Question:
I am trying to print a field that exists within my model onto an HTML page in Django.
I want the street address field to print onto the page. The username prints onto the page within any issues. What's the best way to do this?
Model:
'''
from django.db import models
from django.contrib.auth.models import User
class Address(models.Model):
user = models.ForeignKey(User)
street_address = models.CharField(max_length = 200)
city = models.CharField(max_length = 100)
state = models.CharField(max_length = 100)
zipcode = models.IntegerField(max_length = 5)
updated = models.DateTimeField(auto_now = True, auto_now_add = False)
timestamp = models.DateTimeField(auto_now = False, auto_now_add = True)
active = models.BooleanField(default = True)
def __str__(self):
return self.user.address
class Job(models.Model):
user = models.ForeignKey(User)
position = models.CharField(max_length = 200)
employer_address = models.CharField(max_length = 200)
city = models.CharField(max_length = 100)
state = models.CharField(max_length = 100)
zipcode = models.IntegerField(max_length = 5)
start_date = models.DateField(auto_now = False, auto_now_add = False)
end_date = models.DateField(auto_now = False, auto_now_add = False)
updated = models.DateTimeField(auto_now = True, auto_now_add = False)
timestamp = models.DateTimeField(auto_now = False, auto_now_add = True)
phone = models.CharField(max_length = 20, null=True, blank=True)
active = models.BooleanField(default = True)
def __str__(self):
return self.position
'''
View:
'''
def all(request):
users = User.objects.filter(is_active=True)
return render_to_response('all.html', locals(), context_instance=RequestContext(request))
'''
HTML:
'''
{% extends 'home.html' %}
{% block content %}
<!-- user is being called from the variable we declared as users in the previous page -->
{% for user in users %}
<li>{{ user }}</li>
{% endfor %}
<!-- {% for address in user.street_address %}
<li>{{address}}</li>
{% endfor %} -->
{% endblock %}
'''
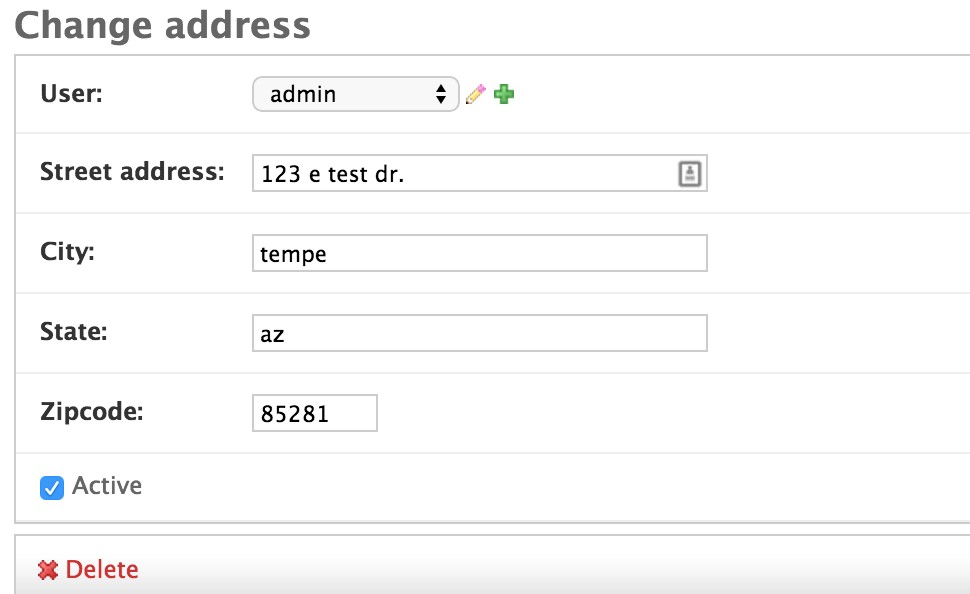
Answer: Unless you're looking to have all of the addresses after all of the users, put the second loop inside the first.
You're passing 'users', a collection of 'User' objects to the template rendering. 'User' doesn't have a 'street_address' field - 'Address' does. You'll need to pass 'Address' objects to the form.
It also appears that 'street_address' is just a 'CharField', not any sort of list.
If 'user' had a 'street_address' field, you could simply do:
'''
{% for user in users %}
<li>{{ user }}</li>
<li>{{ user.street_address }}</li>
{% endfor %}
'''
Since it doesn't, look instead into this:
'''
def all(request):
addresses = Address.objects.all()
return render_to_response('all.html', locals(), context_instance=RequestContext(request))
'''
and
'''
{% for address in addresses %}
<li>{{ address.user }}</li>
<li>{{ address.street_address }}</li>
{% endfor %}
'''